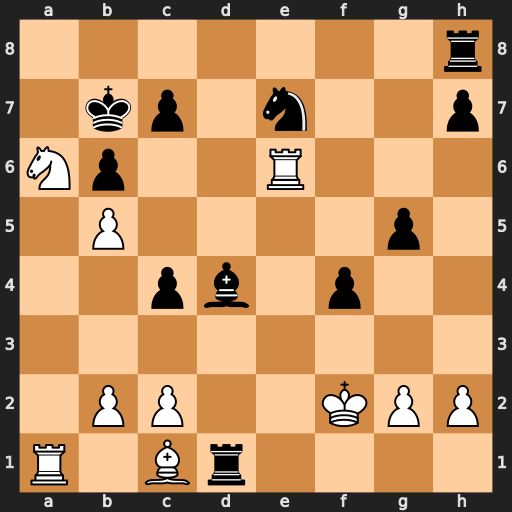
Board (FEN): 7r/1kp1n2p/Np2R3/1P4p1/2pb1p2/8/1PP2KPP/R1Br4
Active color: w
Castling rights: -
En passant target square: -
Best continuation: Ke2 f3+ gxf3 Rxc1 Rxc1